Interaction volume radius: 5 \u00c5
Interaction volume height: 10 \u00c5
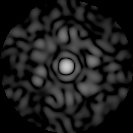
Disorder parameter: 0.7909